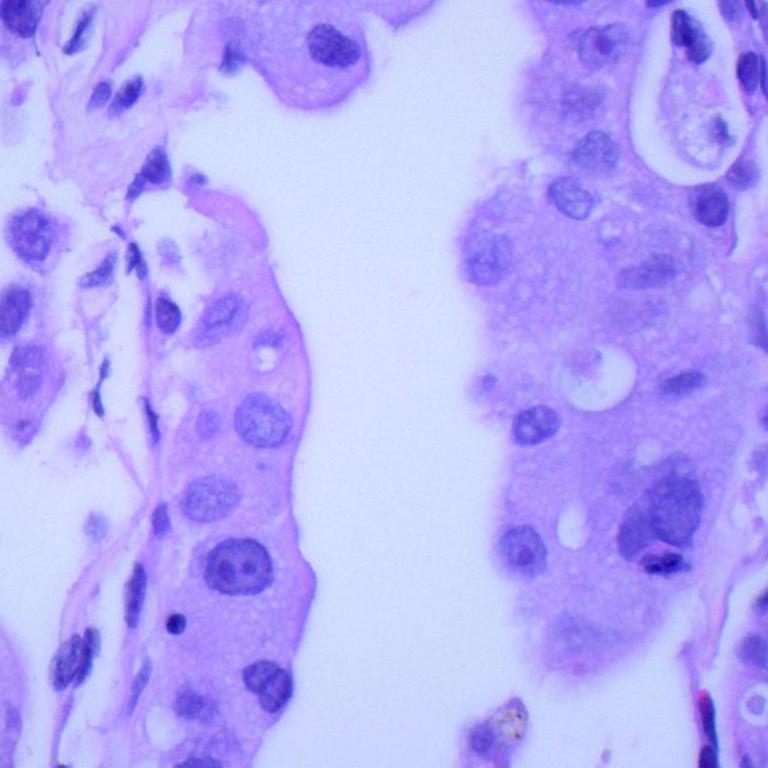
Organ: lung
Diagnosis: adenocarcinomas